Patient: sex F, age 57
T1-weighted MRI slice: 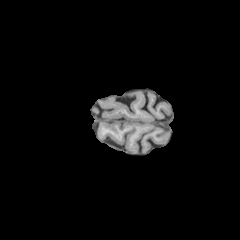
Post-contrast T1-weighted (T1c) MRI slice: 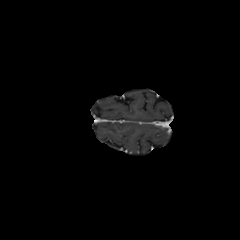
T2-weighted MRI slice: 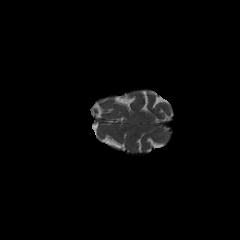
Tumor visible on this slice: no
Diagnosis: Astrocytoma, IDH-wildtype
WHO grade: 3